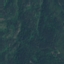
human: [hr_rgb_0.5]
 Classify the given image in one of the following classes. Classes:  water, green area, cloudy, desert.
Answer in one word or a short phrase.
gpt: green area